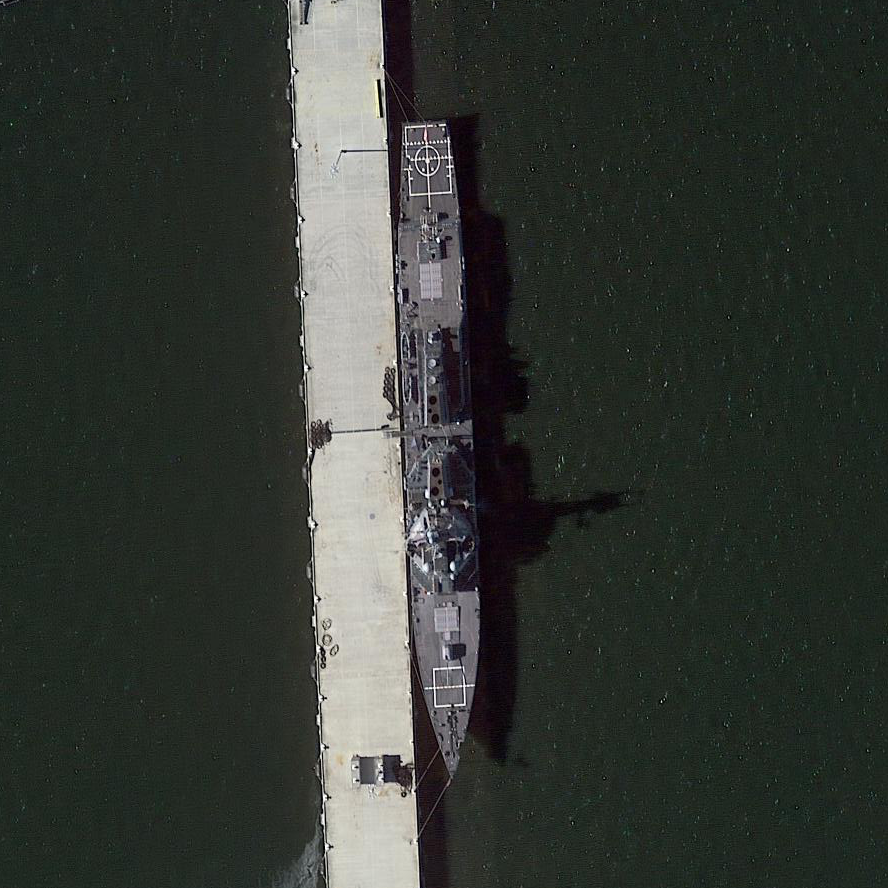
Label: destroyer